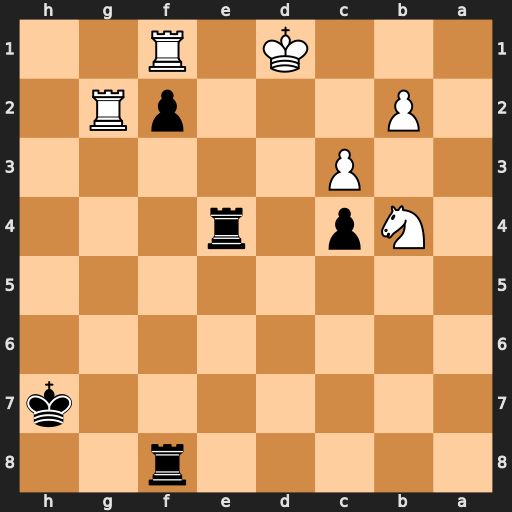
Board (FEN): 5r2/7k/8/8/1Np1r3/2P5/1P3pR1/3K1R2
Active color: b
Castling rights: -
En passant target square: -
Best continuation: Rd8+ Nd3 Rxd3+ Kc2 Re2+ Kb1 Re1+